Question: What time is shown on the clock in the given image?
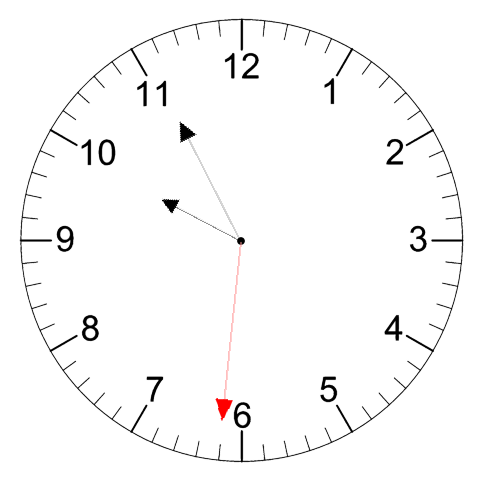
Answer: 09:55:31